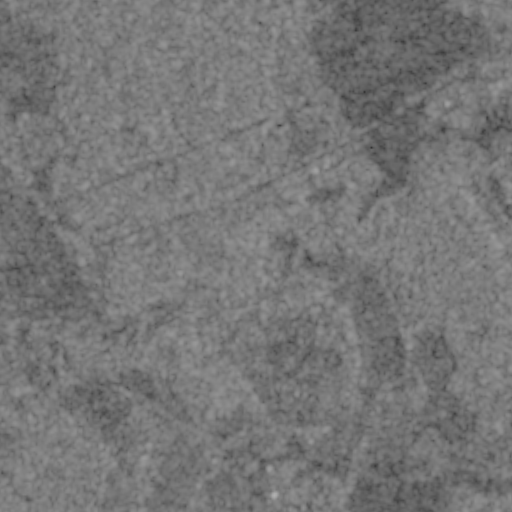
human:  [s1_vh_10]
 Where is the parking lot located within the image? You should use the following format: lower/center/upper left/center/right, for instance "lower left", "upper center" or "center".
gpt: The parking lot is located in the upper right of the image.
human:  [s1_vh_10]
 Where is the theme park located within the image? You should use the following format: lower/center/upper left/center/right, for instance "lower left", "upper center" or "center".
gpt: The theme park is located in the upper right of the image.
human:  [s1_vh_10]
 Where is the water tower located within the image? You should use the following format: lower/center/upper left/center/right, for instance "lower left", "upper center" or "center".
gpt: The water tower is located in the center of the image.
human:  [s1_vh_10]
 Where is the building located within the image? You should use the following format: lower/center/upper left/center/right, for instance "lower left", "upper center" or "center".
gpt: There is no building in the image.

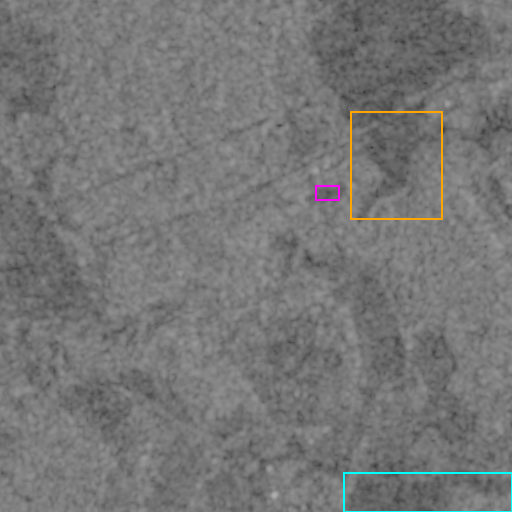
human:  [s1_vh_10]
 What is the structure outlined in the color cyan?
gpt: The structure outlined in cyan is a crop field.
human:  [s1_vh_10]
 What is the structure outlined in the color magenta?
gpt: The structure outlined in magenta is a park.
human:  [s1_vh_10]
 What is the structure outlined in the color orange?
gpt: The structure outlined in orange is a theme park.
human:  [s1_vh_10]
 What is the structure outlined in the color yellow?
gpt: There is no yellow outline.